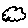
Label: cloud